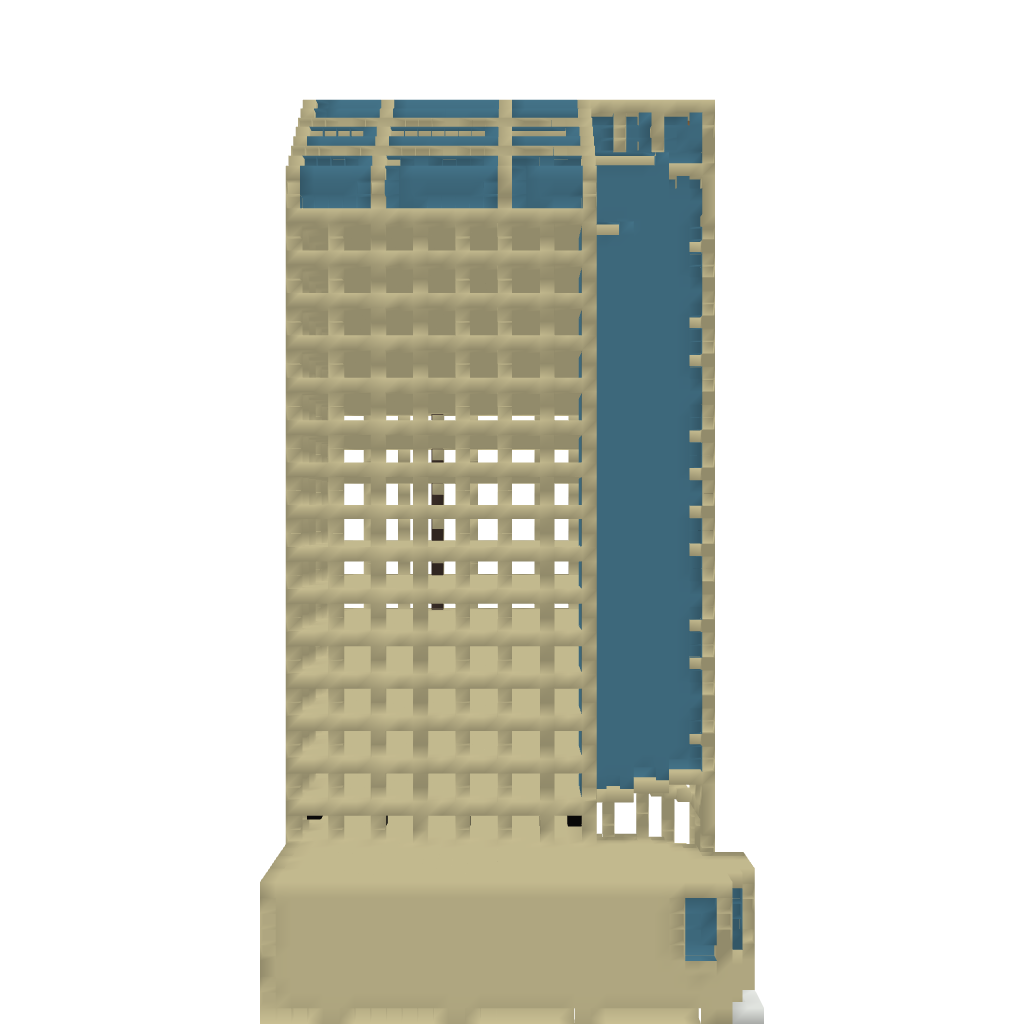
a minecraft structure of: Office Building